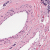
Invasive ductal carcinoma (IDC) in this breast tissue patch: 1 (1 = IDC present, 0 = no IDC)